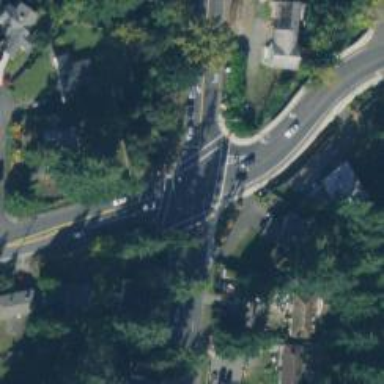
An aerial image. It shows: Secondary link road.